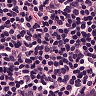
Metastatic tissue present: no